Field crop: maize
Growth stage: 2
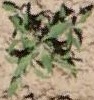
Species: atriplex